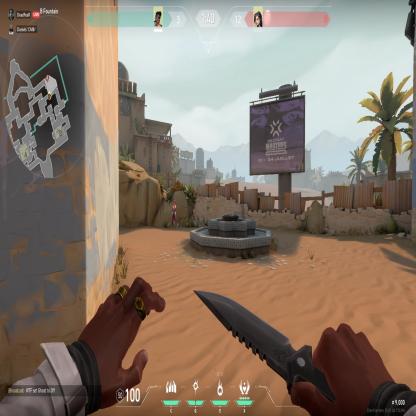
Label: enemy